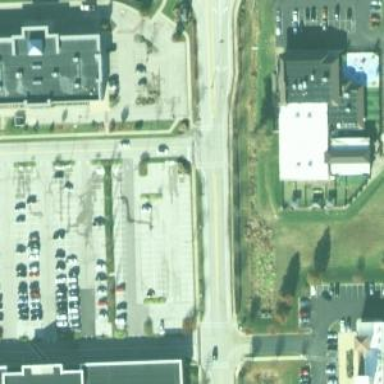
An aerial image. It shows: Utility pole.